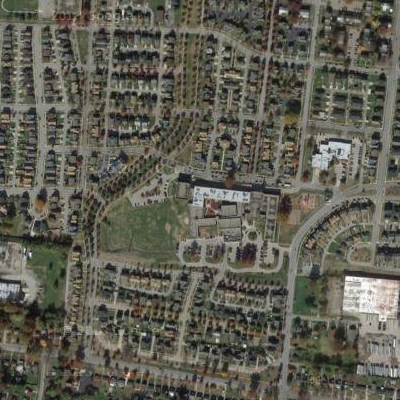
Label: Resident